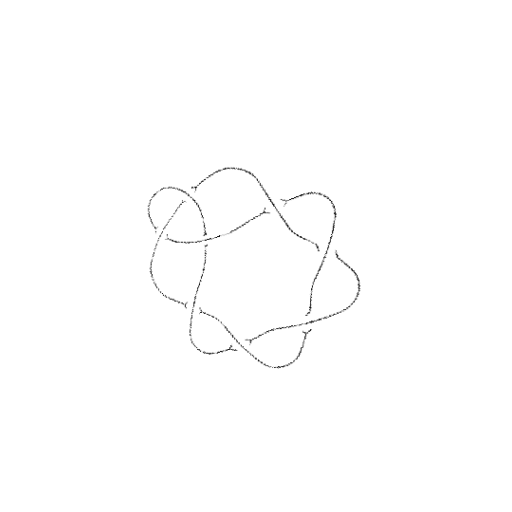
Crossing number: 8